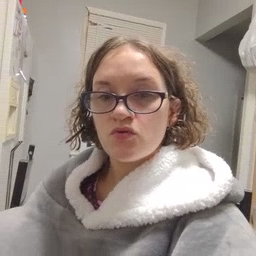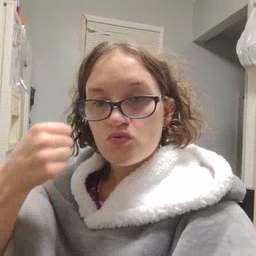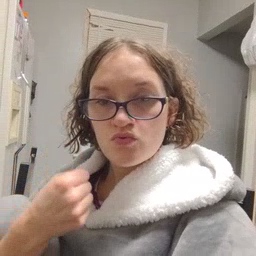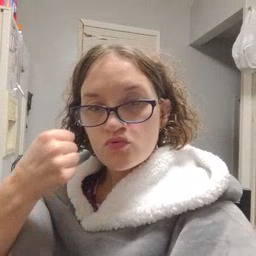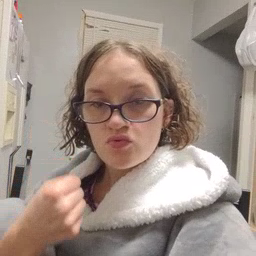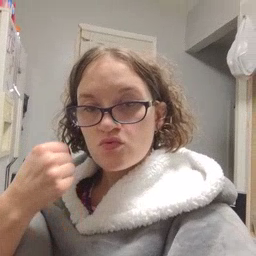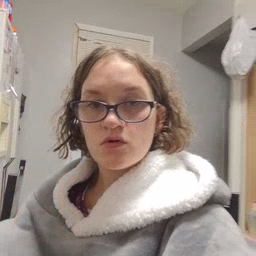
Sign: car